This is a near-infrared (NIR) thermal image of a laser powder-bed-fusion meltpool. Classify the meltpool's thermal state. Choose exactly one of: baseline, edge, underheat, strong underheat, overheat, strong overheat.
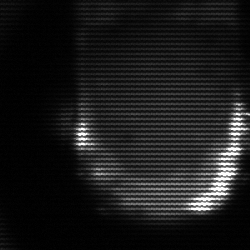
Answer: baseline